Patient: sex M, age 26
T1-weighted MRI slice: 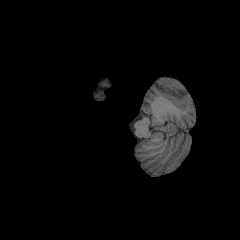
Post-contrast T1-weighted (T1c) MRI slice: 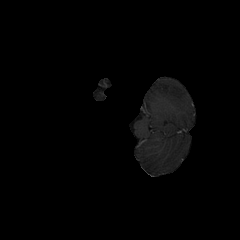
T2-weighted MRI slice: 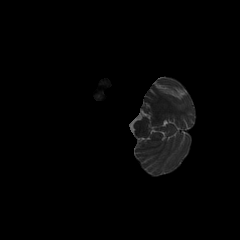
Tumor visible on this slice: no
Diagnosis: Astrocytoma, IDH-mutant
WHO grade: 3